You are looking at raw rotor-rig vibration samples arranged as a grayscale image. Based on the visible evidence, which rotor condition applies: normal, misalignment, unbalance, looseness?
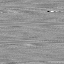
Answer: looseness